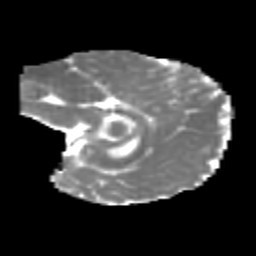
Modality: MD
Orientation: sagittal
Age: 6
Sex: male
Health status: healthy